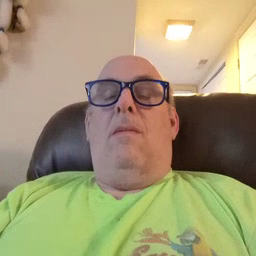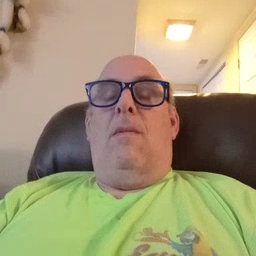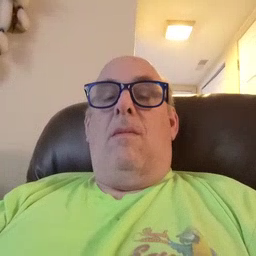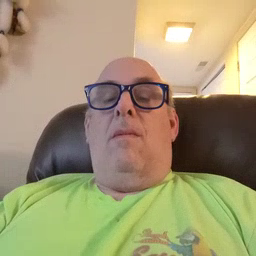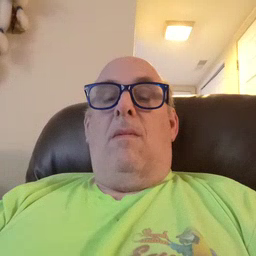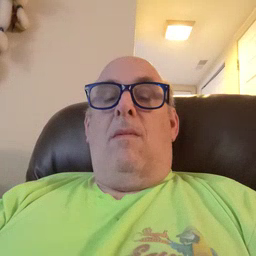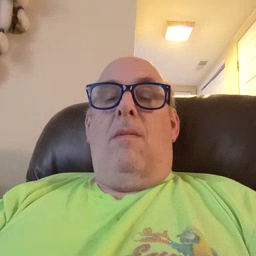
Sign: touch